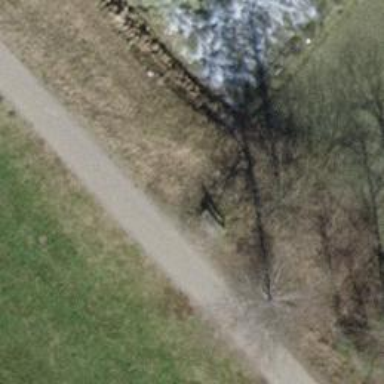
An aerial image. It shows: Brown bench in the vicinity.